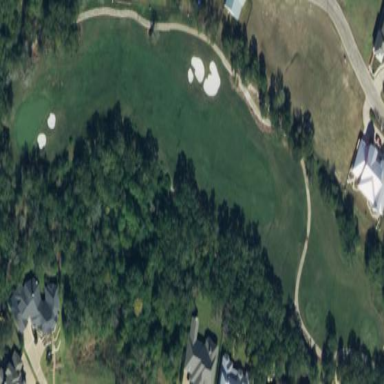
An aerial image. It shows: Rough area on grassy golf course.